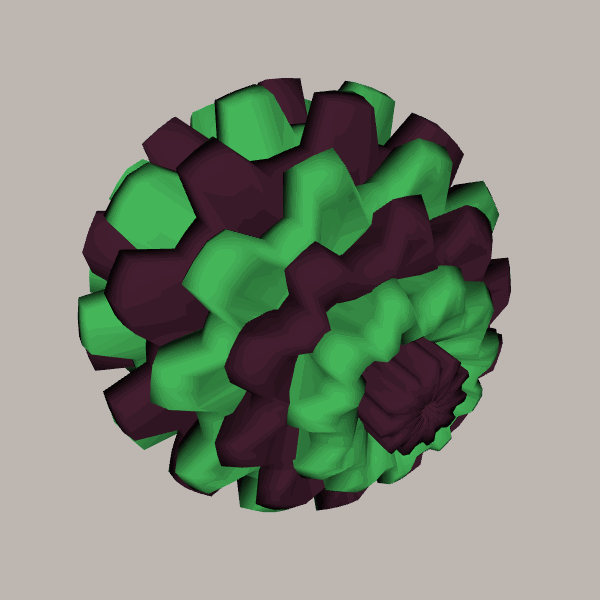
Background: light